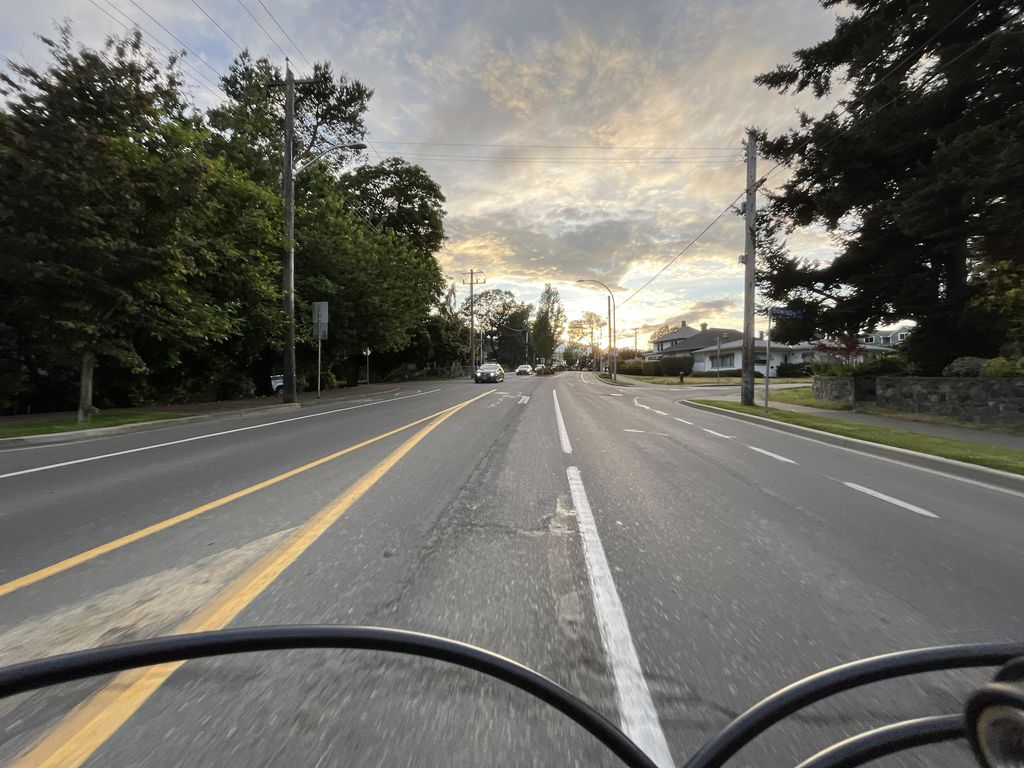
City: victoria